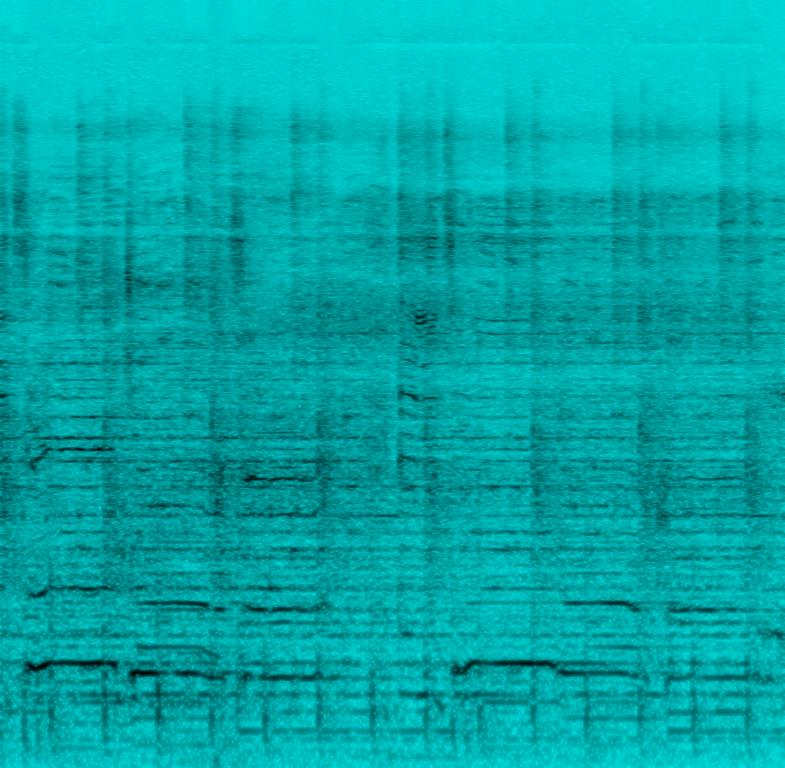
A male vocalist sings this energetic song. The tempo is fast with enthusiastic drumming , rhythmic electric and keyboard harmony. The song is muffled because of poor audio quality and several sounds that are superimposed on it. There are sounds of water, static, bubbles, scuffling and a female voice speaking. The song is incoherent but from what can be heard it sounds like Pop Rock.